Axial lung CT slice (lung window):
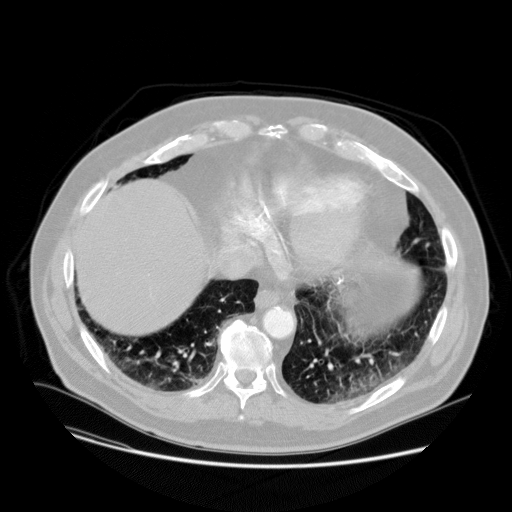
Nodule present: no